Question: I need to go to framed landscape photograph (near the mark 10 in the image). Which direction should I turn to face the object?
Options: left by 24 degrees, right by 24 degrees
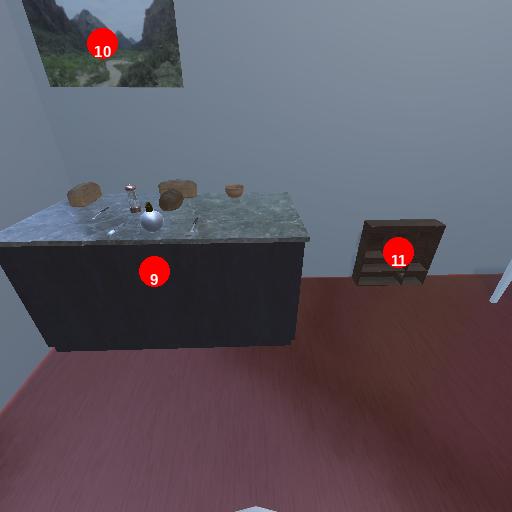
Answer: left by 24 degrees